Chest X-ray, PA view. Patient: 52 years old, sex F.
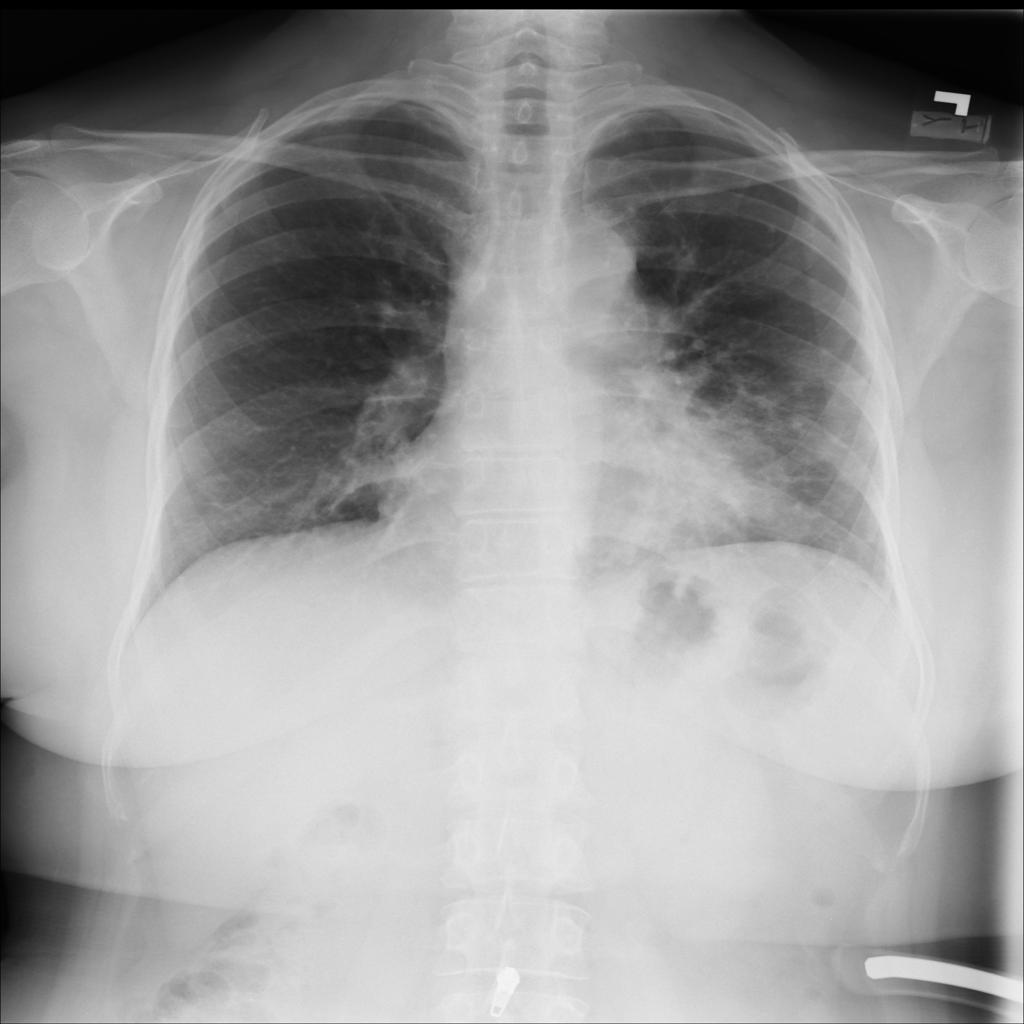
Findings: Infiltration